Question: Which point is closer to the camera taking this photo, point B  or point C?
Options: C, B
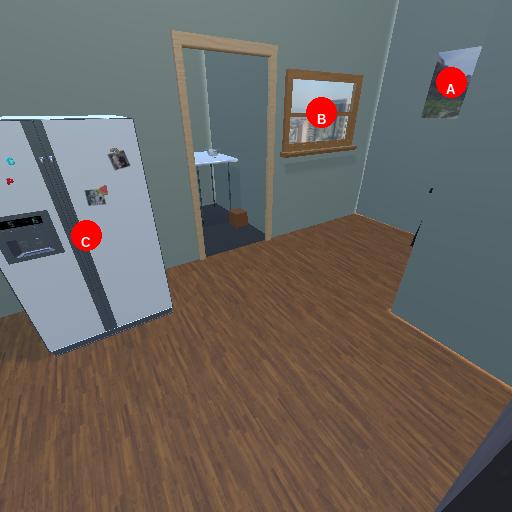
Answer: C